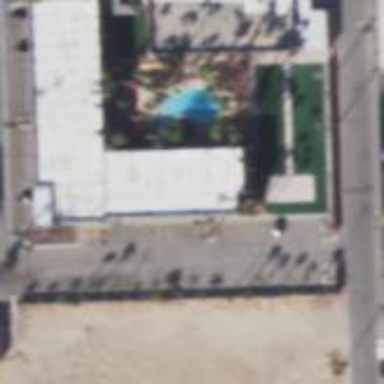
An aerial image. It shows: Hotel building.